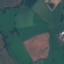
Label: Pasture